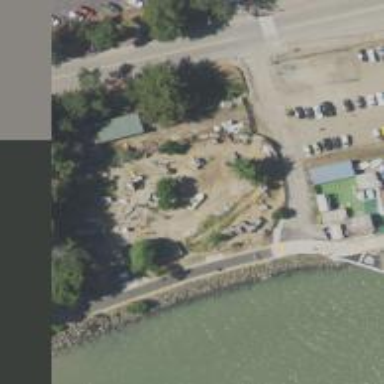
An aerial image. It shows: Playground surrounded by fence.